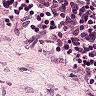
Metastatic tissue present: no